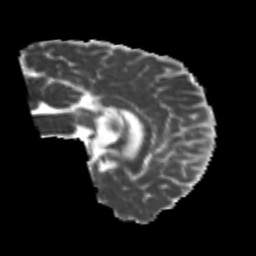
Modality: MD
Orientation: sagittal
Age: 24
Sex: male
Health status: healthy
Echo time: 0.074 s